Current action and preconditions to check: path_clear

Your task: For each precondition in the list above, predict whether it will hold at this action.

Consider the current scene as observed from the mobile robot's camera, and analyze the predicted future states of all dynamic agents (e.g., people, animals, vehicles, or any moving entities) within the NEXT SECOND.

IMPORTANT: Only answer "very likely" if you are absolutely certain—based on strong, clear evidence—that a dynamic agent will violate the precondition in the predicted future state. Do NOT answer "very likely" for unlikely, ambiguous, or low-probability risks.

Ask yourself for each precondition: Is there a high probability, with clear and convincing evidence, that the predicted future states of any dynamic agent will interfere with the predicted future state of the currently executing action within the NEXT SECOND, causing that precondition to fail?

Assess the risk level based on these predictions. Use "likely" or "very likely" if motions create a clear risk of interference.

Use "neutral" or "improbable" if agents are nearby but their predicted paths are clearly diverging or non-conflicting.

Failure Risk Categories: "very improbable", "improbable", "neutral", "likely", "very likely"

Answer Format: Output ONLY the probability_of_failure value from these categories: "very improbable", "improbable", "neutral", "likely", "very likely"

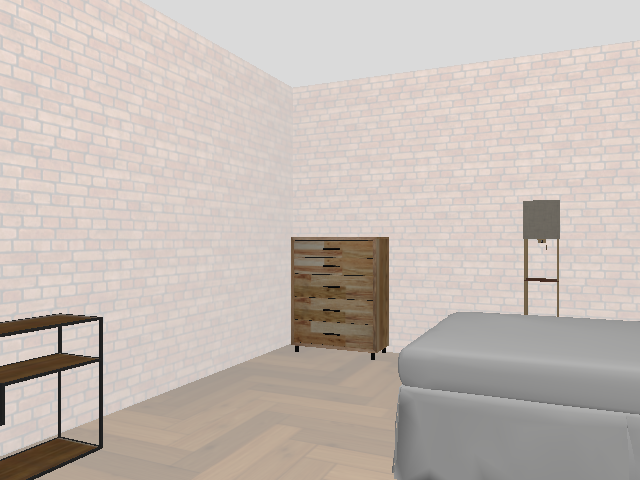

Answer: very improbable